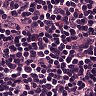
Metastatic tissue present: no